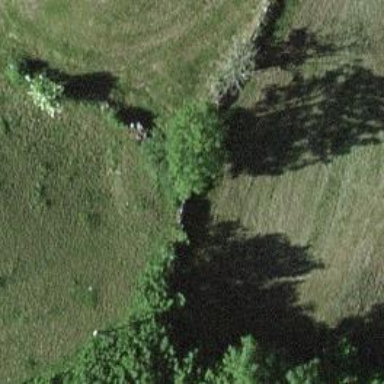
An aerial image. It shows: Dry stone wall barrier.